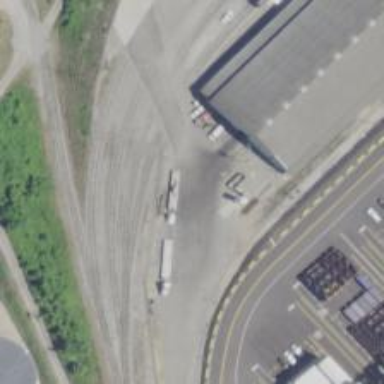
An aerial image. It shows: Railway spur service.